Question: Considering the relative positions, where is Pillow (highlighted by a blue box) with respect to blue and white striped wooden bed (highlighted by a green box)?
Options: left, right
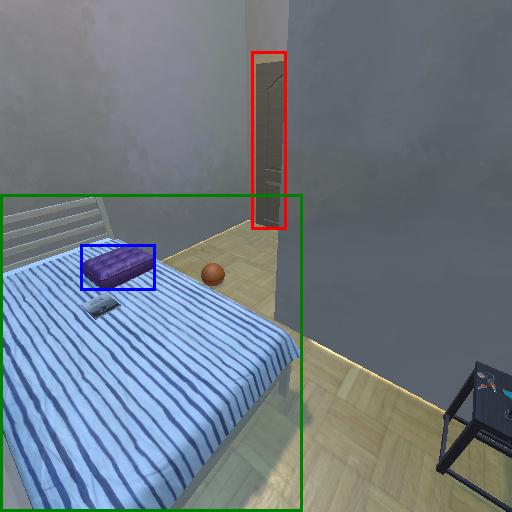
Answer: left